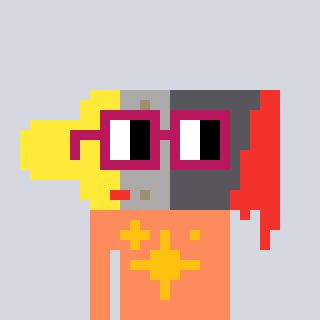
a pixel art character with square dark red glasses, a paintbrush-shaped head and a peachy-colored body on a cool background